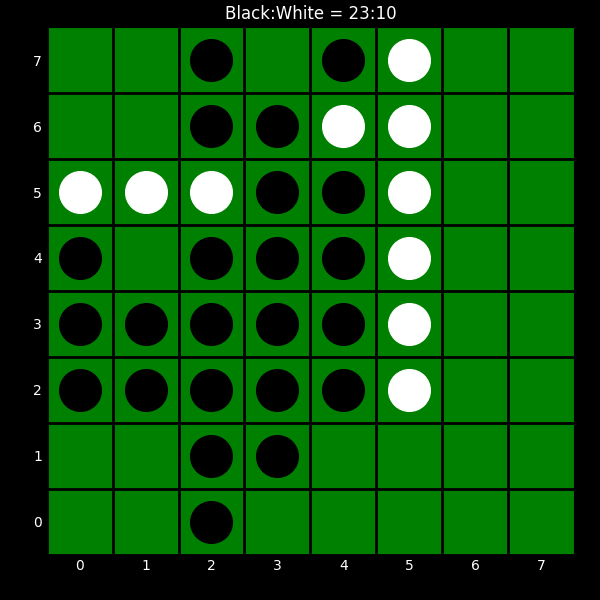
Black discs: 23
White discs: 10